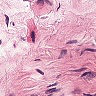
Metastatic tissue present: no